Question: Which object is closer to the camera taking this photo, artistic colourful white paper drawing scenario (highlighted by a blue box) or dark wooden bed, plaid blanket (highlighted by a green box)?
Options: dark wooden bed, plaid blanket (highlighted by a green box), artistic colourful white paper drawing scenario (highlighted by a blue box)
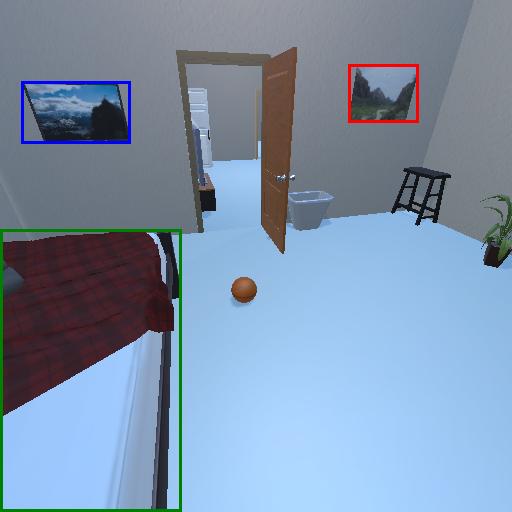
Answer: dark wooden bed, plaid blanket (highlighted by a green box)